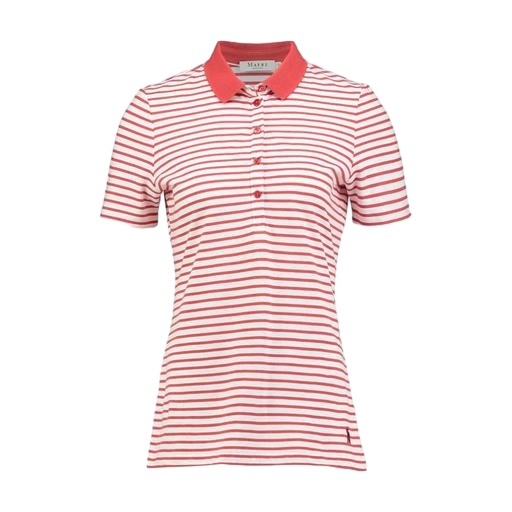
red rugby stripe slim polo, red skinny-fit stretch polo shirt, skinny-fit stretch polo shirt, white background